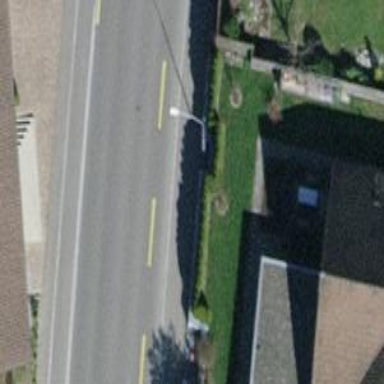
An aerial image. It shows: Sidewalk.